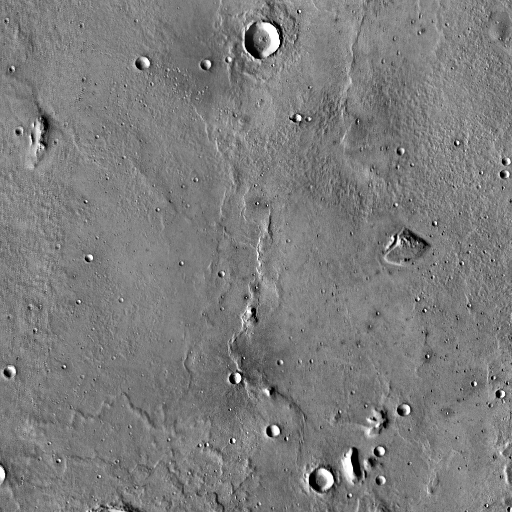
Crater classes present: Background, Other, Secondary